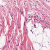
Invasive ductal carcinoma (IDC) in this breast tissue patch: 0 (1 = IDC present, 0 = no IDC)